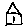
Label: house